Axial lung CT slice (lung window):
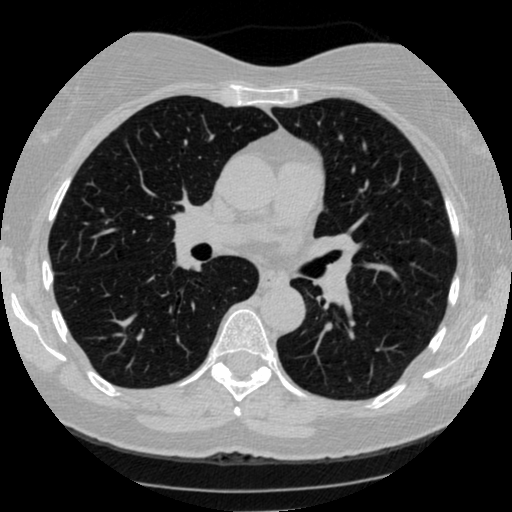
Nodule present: no